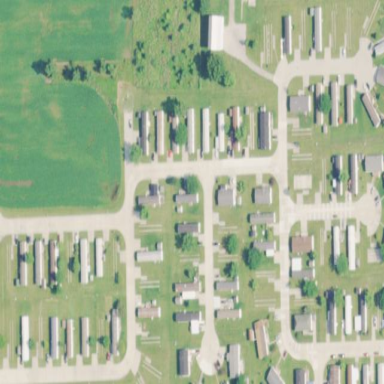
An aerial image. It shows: Residential area known as trailer park.